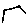
Label: hexagon